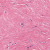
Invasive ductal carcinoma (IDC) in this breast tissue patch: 0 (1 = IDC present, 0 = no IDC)